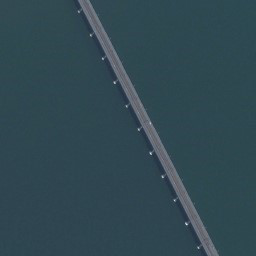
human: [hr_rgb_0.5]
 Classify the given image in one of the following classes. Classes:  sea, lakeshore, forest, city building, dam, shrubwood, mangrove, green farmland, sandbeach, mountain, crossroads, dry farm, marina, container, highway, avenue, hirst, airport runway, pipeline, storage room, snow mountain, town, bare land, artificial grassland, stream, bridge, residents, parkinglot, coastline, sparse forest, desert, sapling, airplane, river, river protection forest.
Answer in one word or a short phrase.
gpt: bridge